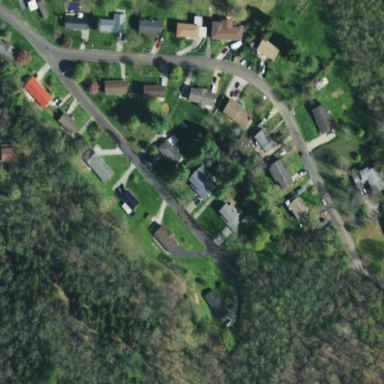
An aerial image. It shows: Residential area composed of single-family homes.